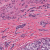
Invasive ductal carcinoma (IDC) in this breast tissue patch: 0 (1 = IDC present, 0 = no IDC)